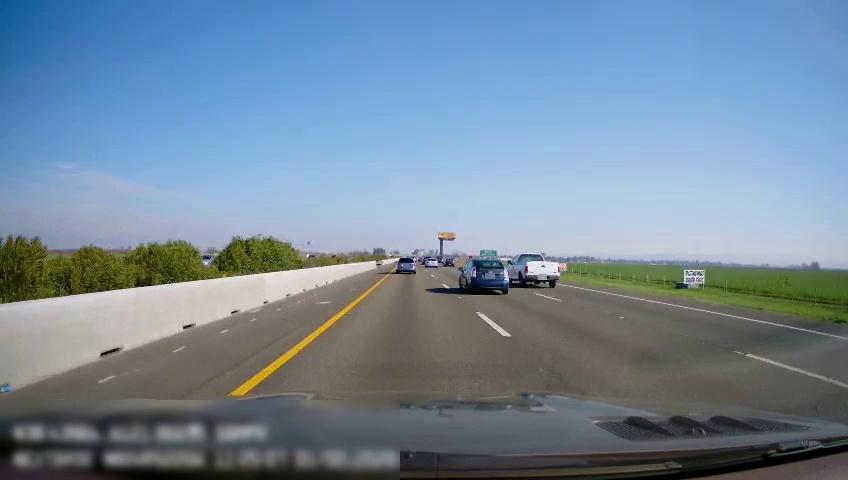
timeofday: Day
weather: Sunny
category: Drivable Space
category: Vehicles | Car
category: Vehicles | Car
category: Vehicles | Truck
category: Vehicles | Car
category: Vehicles | Car
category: Lanes | Current Lane
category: Lanes | Current Lane
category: Lanes | Alternate Lane
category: Lanes | Alternate Lane
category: Traffic | Signs